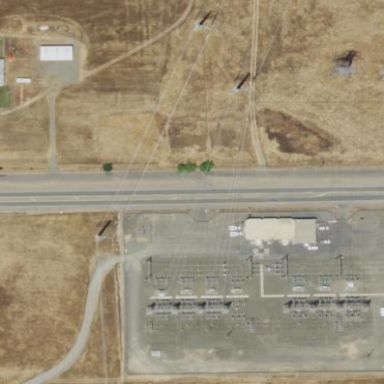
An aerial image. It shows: Power substation enclosed by fence.